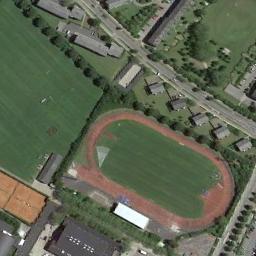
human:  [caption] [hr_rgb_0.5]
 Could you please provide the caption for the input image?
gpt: There are green Spaces around the track and field .

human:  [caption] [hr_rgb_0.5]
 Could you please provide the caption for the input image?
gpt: There are many buildings next to the ground track field .

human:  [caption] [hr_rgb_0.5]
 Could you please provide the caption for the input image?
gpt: The ground track field is surrounded by some buildings and a lawn is next to the ground track field .

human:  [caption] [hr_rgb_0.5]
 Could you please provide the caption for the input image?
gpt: Track and field are built on bare land, Next to buildings and roads .

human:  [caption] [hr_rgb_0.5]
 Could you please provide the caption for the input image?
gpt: There are green lawns around the ground track field with a red track .